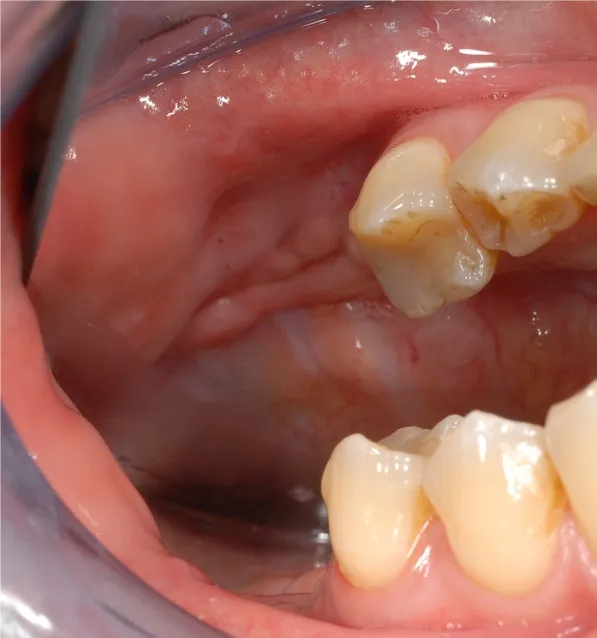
Postoperative situation in October 2013 showing recovery of the affected side after extraction of tooth 46 and repeated osteotomy.
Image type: pathology (fish)